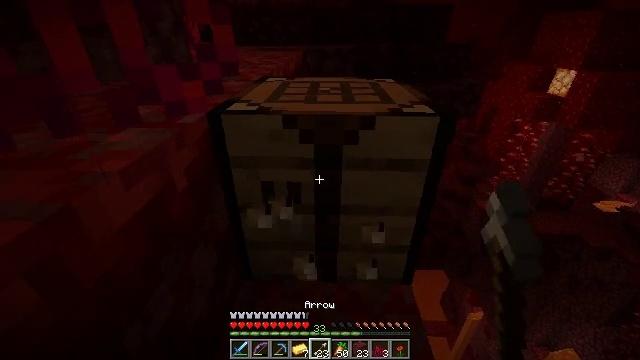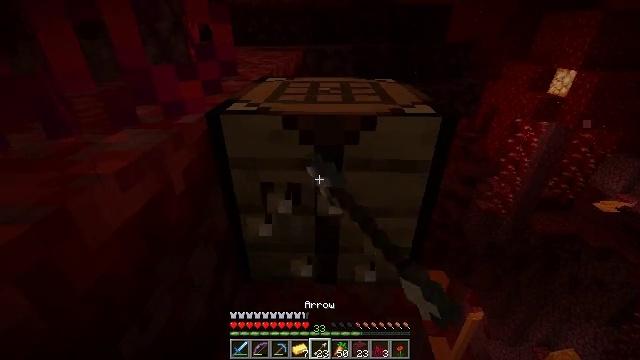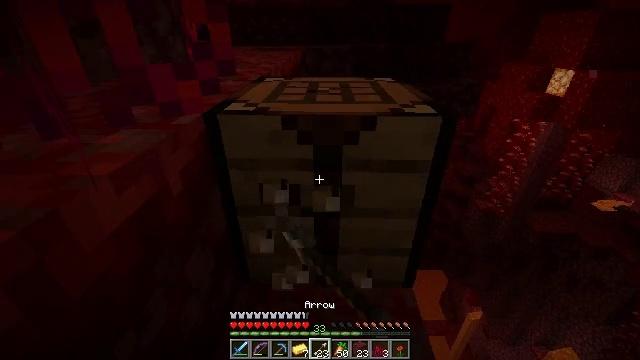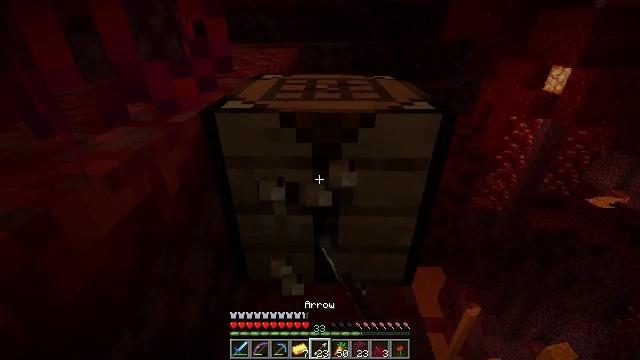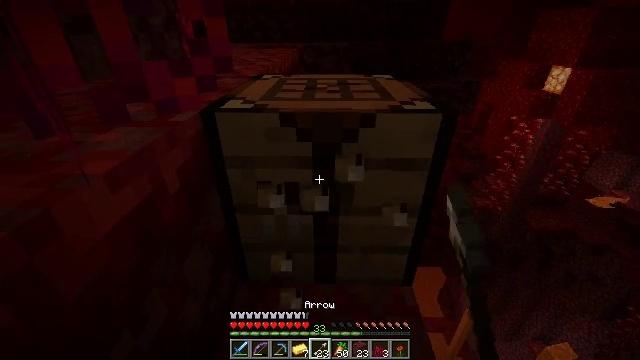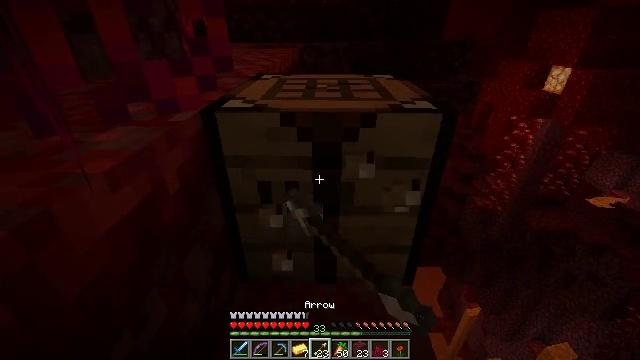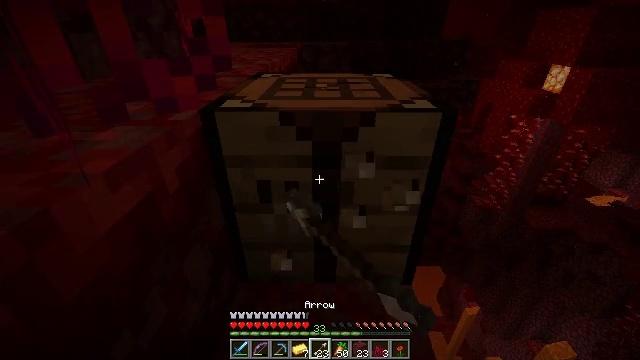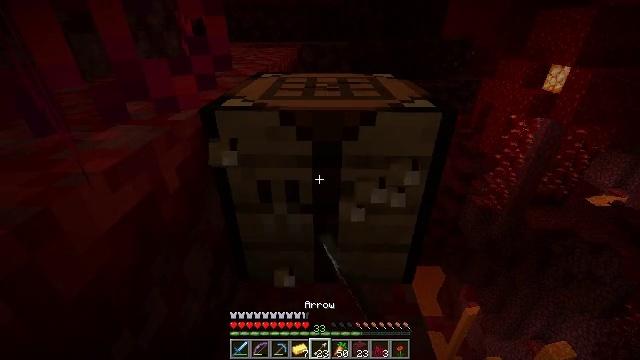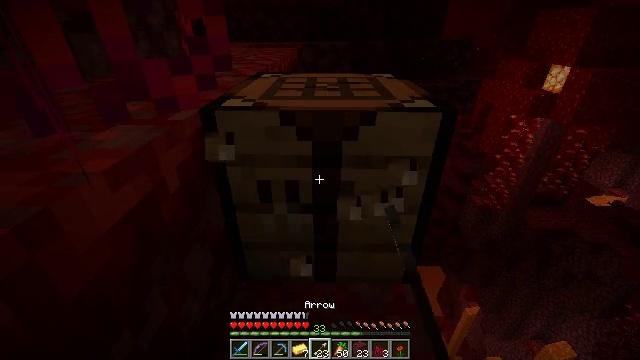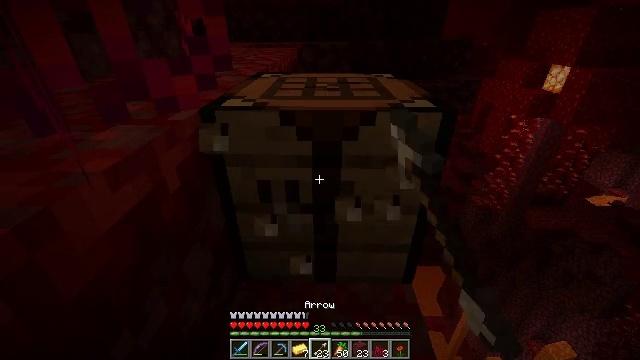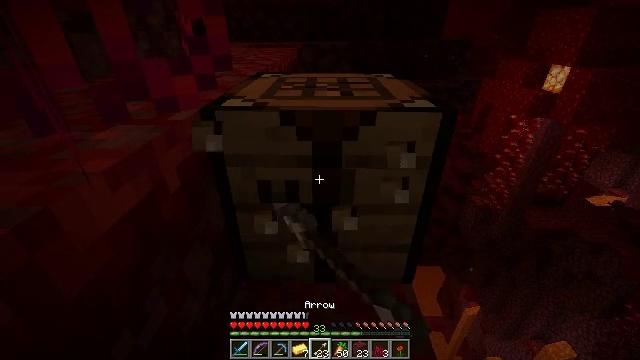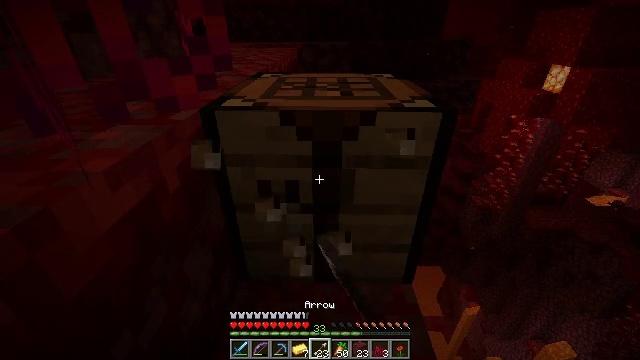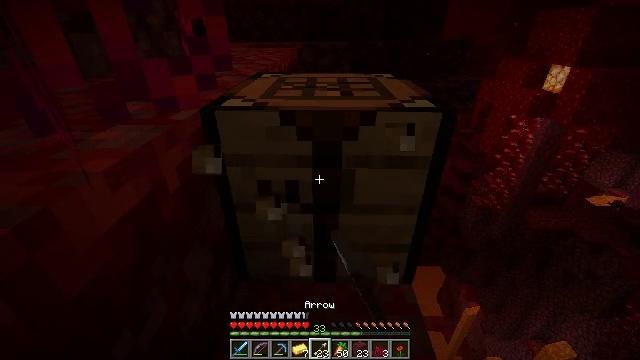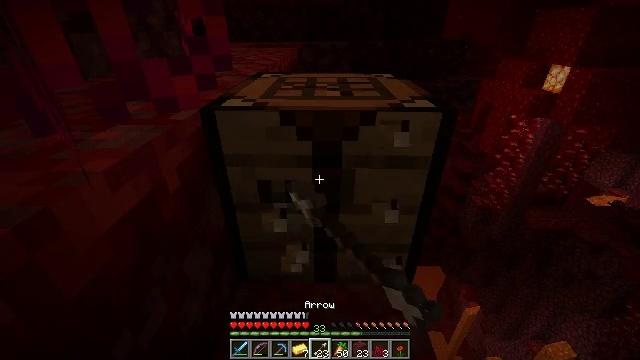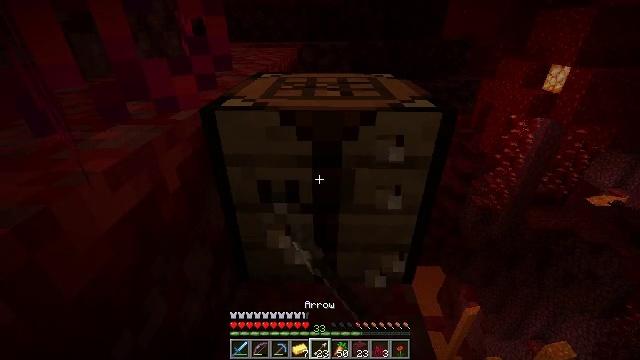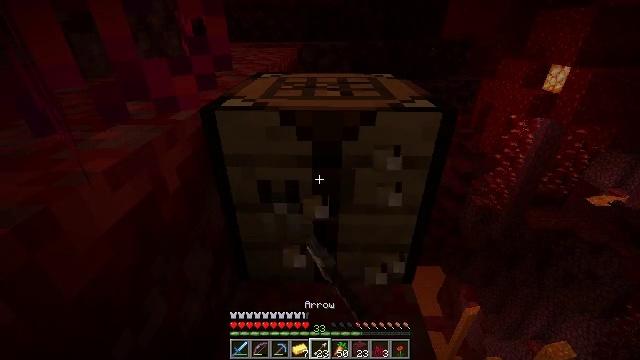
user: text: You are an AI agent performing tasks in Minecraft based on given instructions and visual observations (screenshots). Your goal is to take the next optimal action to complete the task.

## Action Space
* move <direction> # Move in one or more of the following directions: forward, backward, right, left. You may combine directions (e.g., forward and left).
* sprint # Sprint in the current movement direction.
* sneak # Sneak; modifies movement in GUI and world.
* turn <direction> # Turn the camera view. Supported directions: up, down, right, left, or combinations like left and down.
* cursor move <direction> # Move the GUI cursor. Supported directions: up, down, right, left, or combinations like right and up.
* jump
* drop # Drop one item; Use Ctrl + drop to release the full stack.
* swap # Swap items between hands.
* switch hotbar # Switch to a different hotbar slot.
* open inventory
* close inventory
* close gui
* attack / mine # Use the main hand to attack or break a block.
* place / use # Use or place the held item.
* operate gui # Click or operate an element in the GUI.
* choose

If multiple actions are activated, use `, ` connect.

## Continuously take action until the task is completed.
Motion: motion action
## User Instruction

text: Get the crafting table into the inventory.
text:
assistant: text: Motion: sneak, attack / mine
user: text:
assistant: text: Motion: sneak, attack / mine
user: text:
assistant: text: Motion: sneak, attack / mine
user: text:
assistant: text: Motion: sneak, attack / mine
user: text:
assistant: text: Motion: sneak, attack / mine
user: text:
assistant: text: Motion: sneak, attack / mine
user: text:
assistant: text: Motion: sneak, attack / mine
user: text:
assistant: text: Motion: sneak, attack / mine
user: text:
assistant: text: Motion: sneak, attack / mine
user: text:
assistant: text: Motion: sneak, attack / mine
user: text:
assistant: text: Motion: sneak, attack / mine
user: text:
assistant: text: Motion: sneak, attack / mine
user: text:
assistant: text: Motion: sneak, attack / mine
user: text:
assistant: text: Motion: sneak, attack / mine
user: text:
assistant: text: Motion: sneak, attack / mine
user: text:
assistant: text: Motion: sneak, attack / mine
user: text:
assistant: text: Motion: sneak, attack / mine
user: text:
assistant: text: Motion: sneak, attack / mine
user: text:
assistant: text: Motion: sneak, attack / mine
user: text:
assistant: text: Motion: sneak, attack / mine
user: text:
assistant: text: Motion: sneak, attack / mine
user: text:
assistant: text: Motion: sneak, attack / mine
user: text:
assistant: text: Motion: sneak, attack / mine
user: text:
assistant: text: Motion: sneak, attack / mine
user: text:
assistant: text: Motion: sneak, attack / mine
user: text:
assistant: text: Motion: sneak, attack / mine
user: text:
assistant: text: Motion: sneak, attack / mine
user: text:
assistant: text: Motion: sneak, attack / mine
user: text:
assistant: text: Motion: sneak, attack / mine
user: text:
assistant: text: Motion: sneak, attack / mine